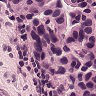
Metastatic tissue present: yes